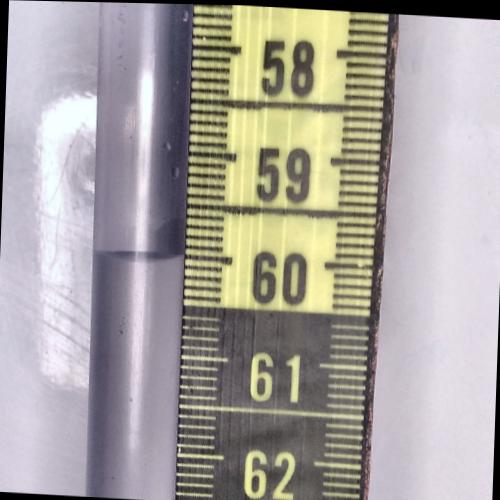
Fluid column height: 60.0 cm